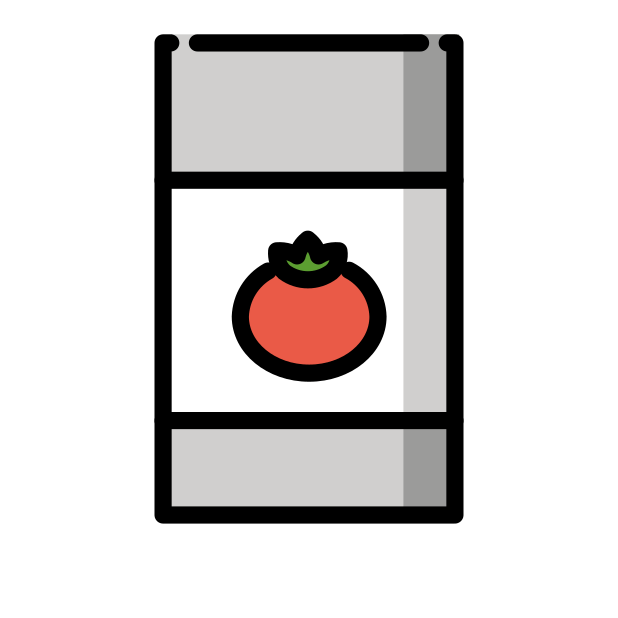
canned food